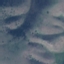
Label: HerbaceousVegetation